Question: So the XMAL I have is this:
'''
<Button x:Name="button_equal" Content="=" HorizontalAlignment="Left" Margin="253,236,0,0" VerticalAlignment="Top" Width="76" Height="73" Click="button_equal_Click" FontSize="45" RenderTransformOrigin="0.507,0.499" HorizontalContentAlignment="Center" VerticalContentAlignment="Center"/>
'''
and the result in this:

As you can see it is not really centered although I am using
'''
HorizontalContentAlignment="Center" VerticalContentAlignment="Center"
'''
Is there any way i can use something more specific instead of "center" "right" "left" etc. ?
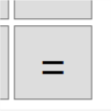
Answer: If you prefer you can use
'''
<Button x:Name="button_equal" HorizontalAlignment="Left" Margin="253,236,0,0" VerticalAlignment="Top" Width="76" Height="73" Click="button_equal_Click" FontSize="45" RenderTransformOrigin="0.507,0.499" HorizontalContentAlignment="Center" VerticalContentAlignment="Center">
<TextBlock Text="="/>
</Button>
'''
Then it will definately be central rather than using padding.
EDIT:
It's the font. Segoe UI doesn't centre the "=" character. Change the font to "Global User Interface" and it will be centered:
<URL>